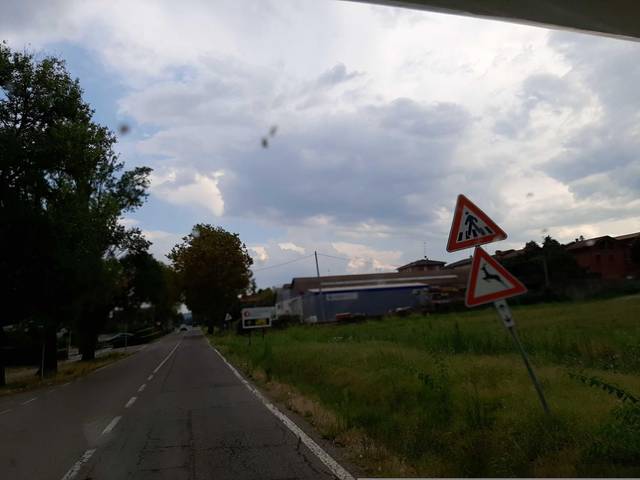
Region: Italy
Coordinates: 44.568, 10.748